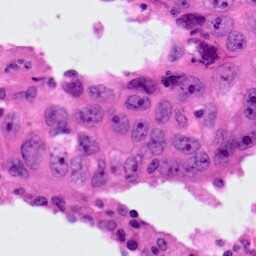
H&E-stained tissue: Lung